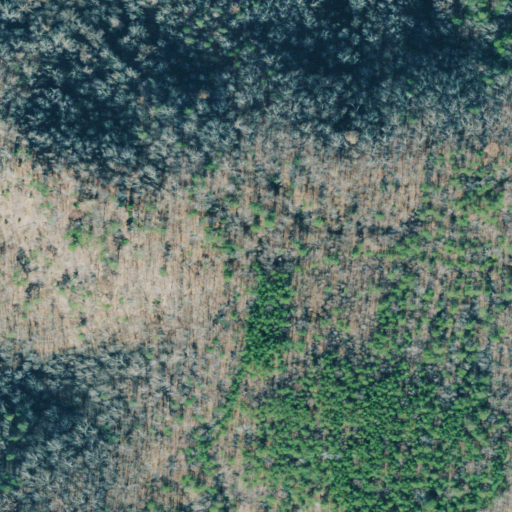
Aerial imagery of mountain in Georgia named Dirtseller Mountain containing deciduous forest, mixed forest, and evergreen forest